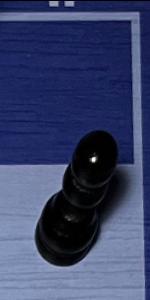
Label: Pawn_Black